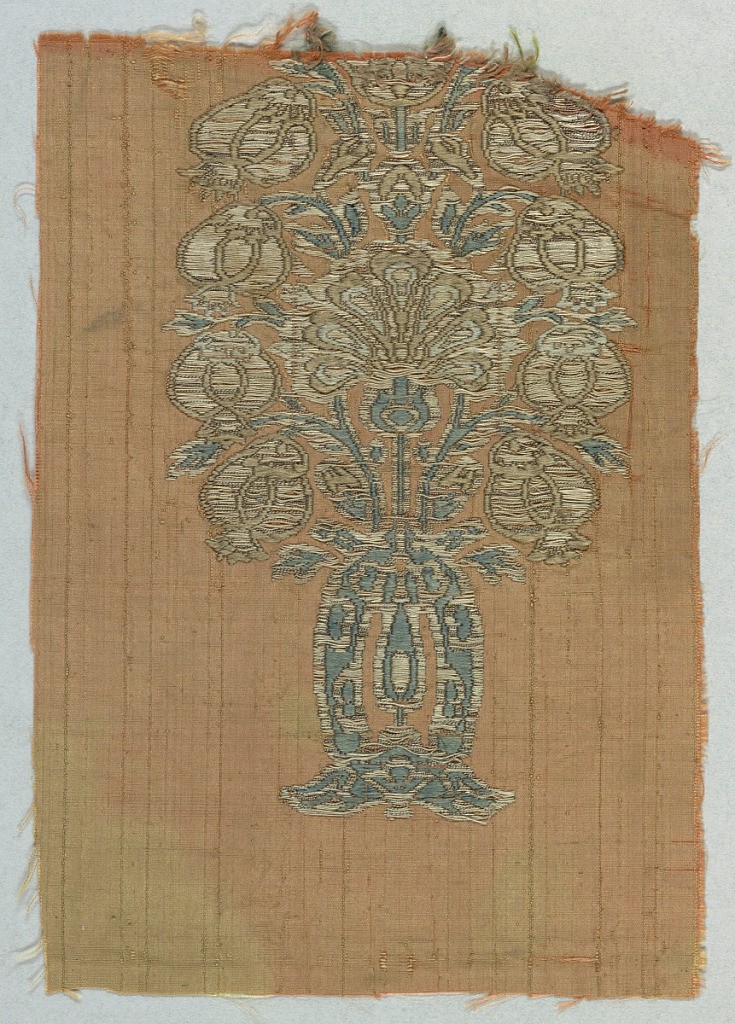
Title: Fragment
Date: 17th century
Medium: silk, metallic thread Technique: plain weave with supplementary weft
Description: Fragment with a tan ground, originally orange, with a single stiffly symmetrical stylized floral group with a palmette in an urn.